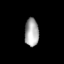
Tissue: lung
Cell type: Fibroblasts
Senescence score: 0.5715
Nuclear area (px): 387
Mean DAPI intensity: 167.793